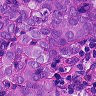
Metastatic tissue present: yes